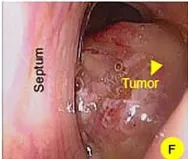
Flexible nasopharyngoscopy examination of nasopharynx. (E, F) In Case 2, a mass is identified in the nasopharynx, characterized by an irregular surface (Yellow headarrow).
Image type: endoscopy (airway_endoscopy)